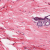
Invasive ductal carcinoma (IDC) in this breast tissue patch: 0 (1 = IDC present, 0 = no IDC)